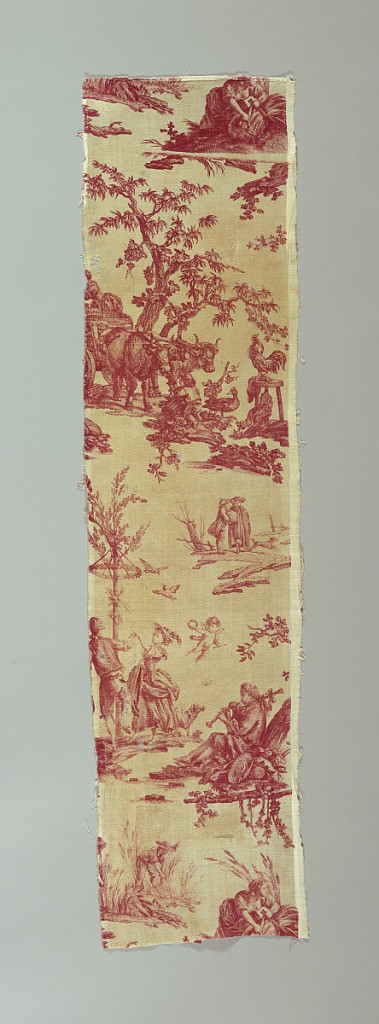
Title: Textile
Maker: Jean-Baptiste Huet, French, 1745 – 1811
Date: ca. 1785
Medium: cotton Technique: copperplate printed
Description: Rural scenes illustrating the four seasons.